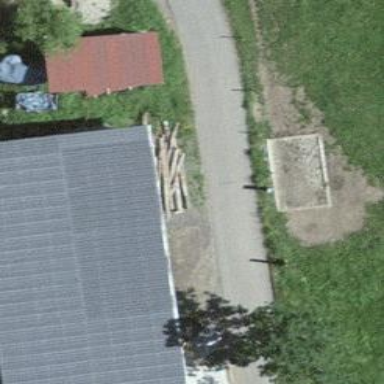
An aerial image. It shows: Rural barn.